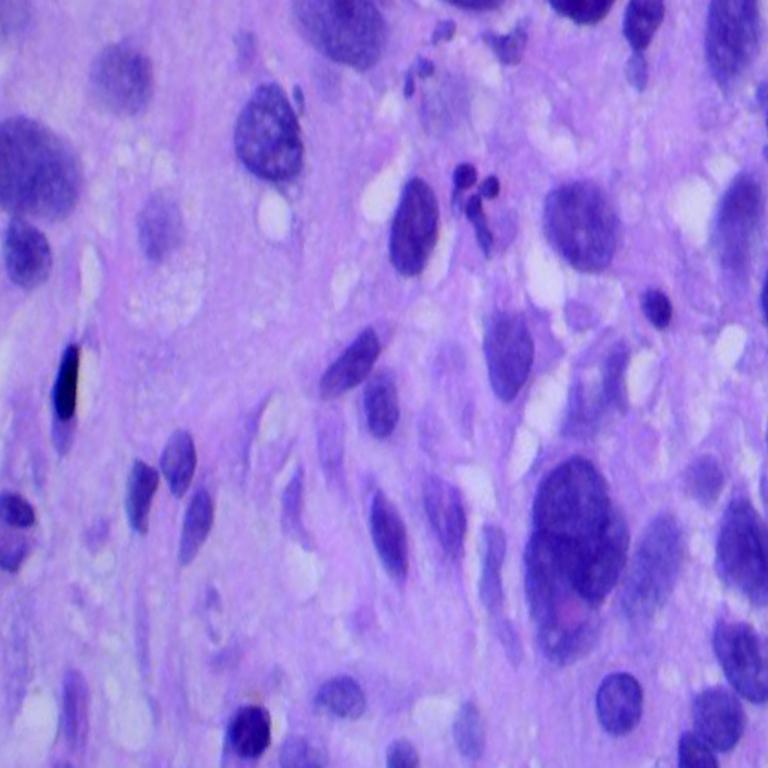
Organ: lung
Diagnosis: squamous carcinomas